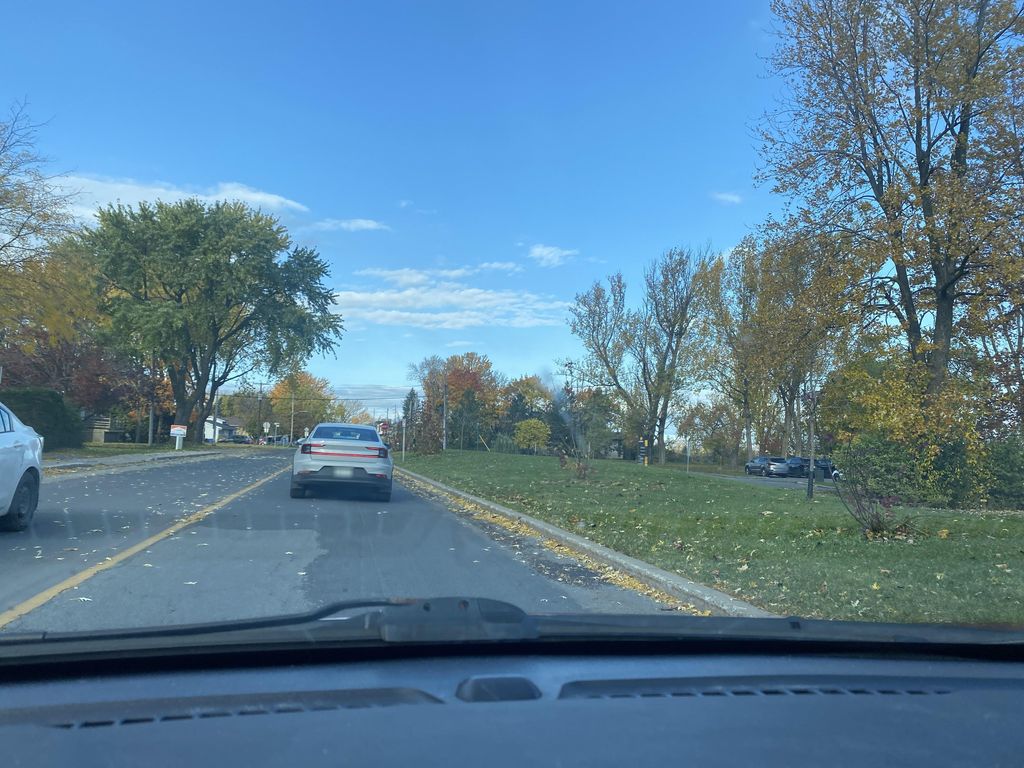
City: montreal